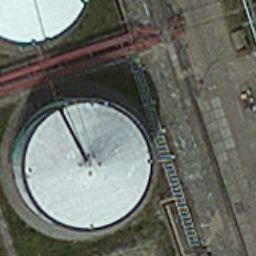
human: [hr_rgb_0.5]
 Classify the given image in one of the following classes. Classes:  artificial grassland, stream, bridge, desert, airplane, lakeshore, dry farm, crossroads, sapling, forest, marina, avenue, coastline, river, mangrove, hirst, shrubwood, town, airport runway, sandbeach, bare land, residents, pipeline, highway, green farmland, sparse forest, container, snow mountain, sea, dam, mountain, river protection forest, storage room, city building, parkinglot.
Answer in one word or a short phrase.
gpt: storage room